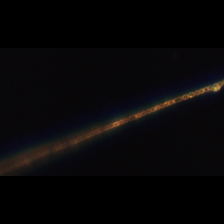
Taxon: Chaetoceros
Group: Diatoms